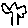
Label: tree